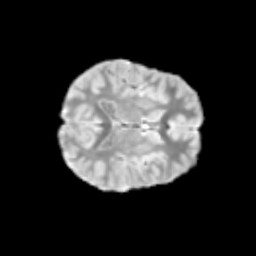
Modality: T2w
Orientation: axial
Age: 11
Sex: female
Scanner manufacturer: siemens
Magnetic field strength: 3 T
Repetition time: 3.8 s
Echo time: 0.07 s